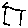
Label: house